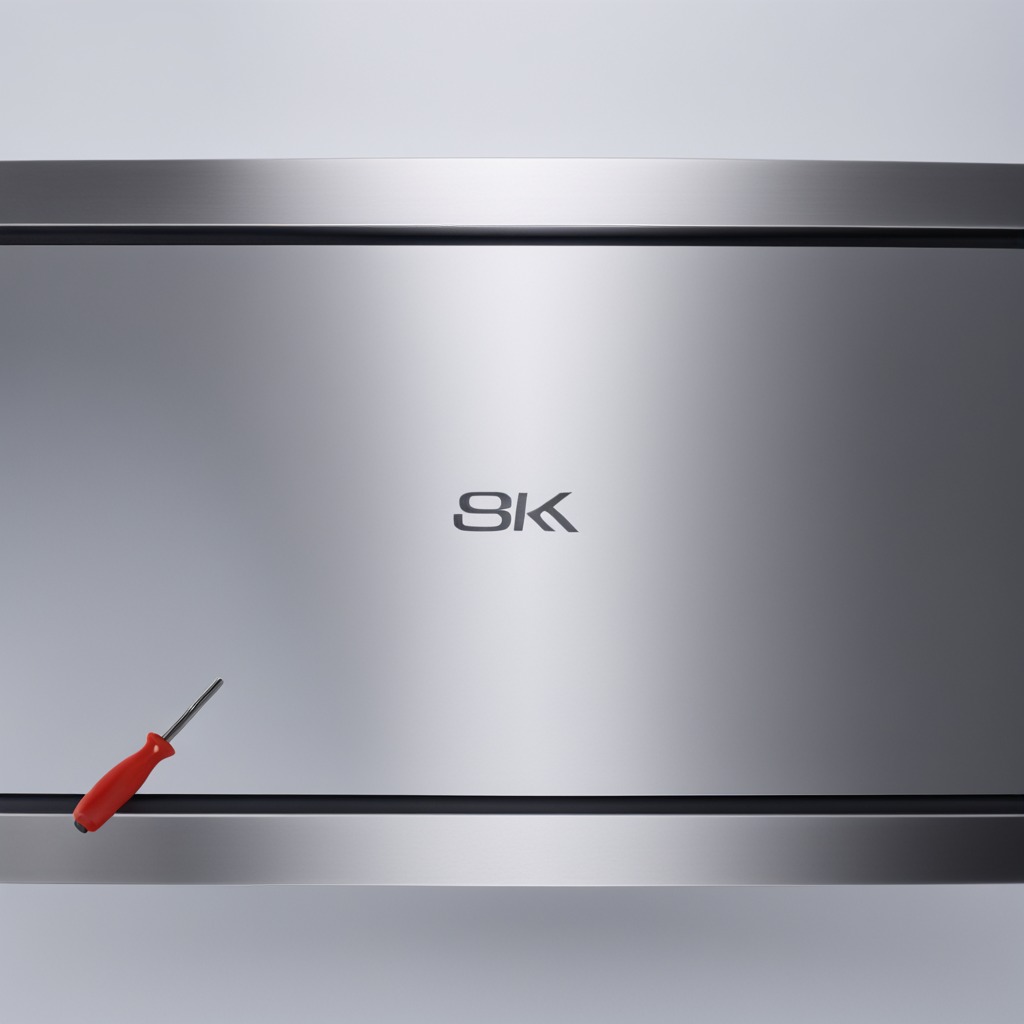
A screwdriver is lying on the stainless steel table.